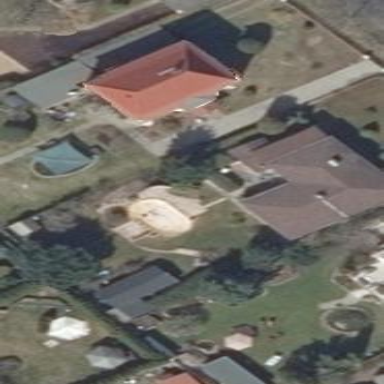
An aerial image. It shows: Hipped roof house.